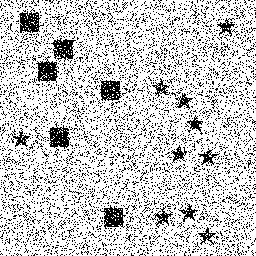
Squares: 6
Triangles: 0
Stars: 10
Total shapes: 16